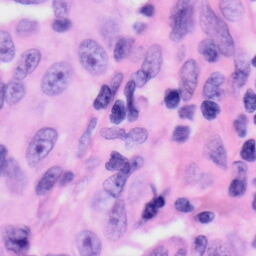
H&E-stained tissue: Skin